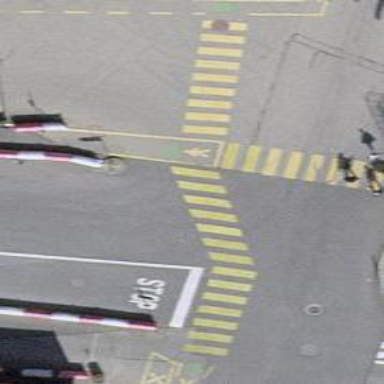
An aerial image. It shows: Uncontrolled zebra crossing on the road.